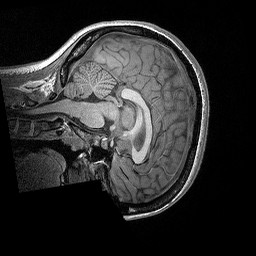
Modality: T1w
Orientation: sagittal
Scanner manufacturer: siemens
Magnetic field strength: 3 T
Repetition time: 2.3 s
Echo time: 0.00298 s